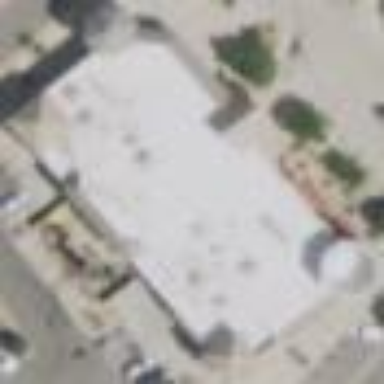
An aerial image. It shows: Retail building.